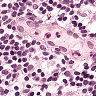
Metastatic tissue present: no